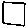
Label: square